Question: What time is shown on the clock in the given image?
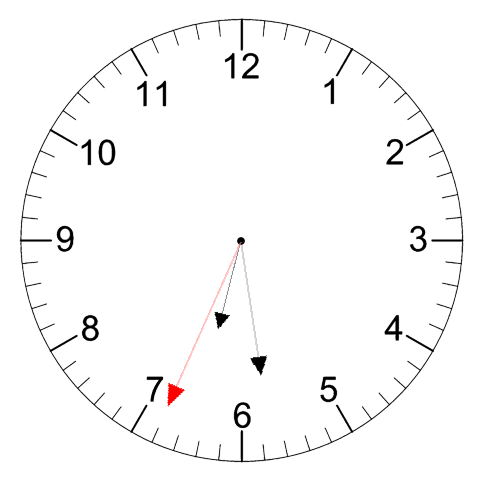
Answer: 06:28:34